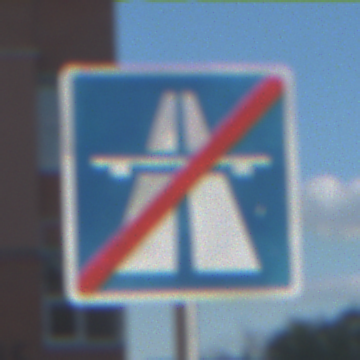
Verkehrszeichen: EndeAutbahn
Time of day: MorningAfternoon
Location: Outdoor (Suburban)
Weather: PartlyCloudy
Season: NotSpecified
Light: Natural